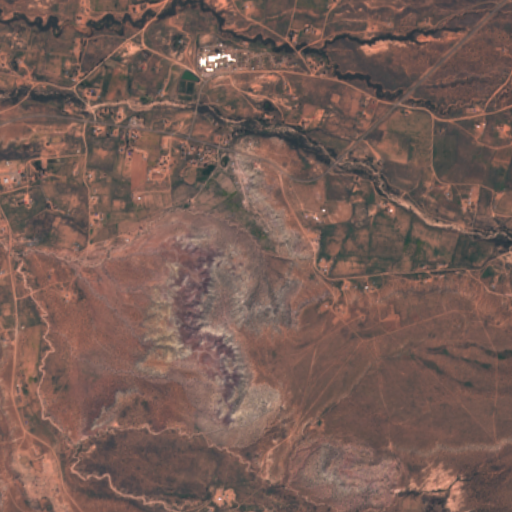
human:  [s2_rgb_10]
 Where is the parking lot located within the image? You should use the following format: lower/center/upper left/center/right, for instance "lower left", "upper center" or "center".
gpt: The parking lot is located in the center left of the image.
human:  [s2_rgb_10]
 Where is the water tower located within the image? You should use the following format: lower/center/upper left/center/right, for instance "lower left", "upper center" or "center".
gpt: The water tower is located in the upper center of the image.
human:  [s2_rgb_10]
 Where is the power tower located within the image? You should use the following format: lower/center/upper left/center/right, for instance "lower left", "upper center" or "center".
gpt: There is no power tower in the image.